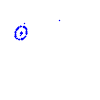
Particle: proton